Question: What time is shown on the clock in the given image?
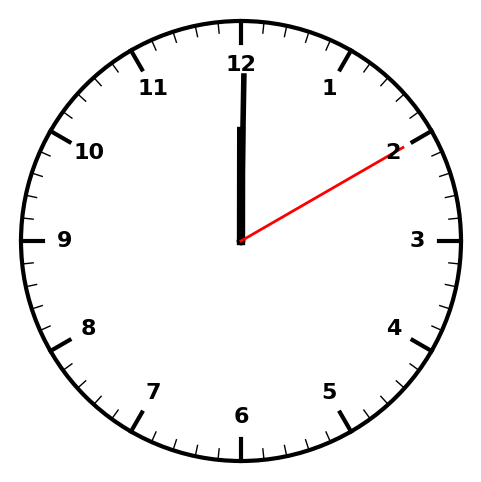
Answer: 12:00:10